Current action and preconditions to check: trajectory_clear

Your task: For each precondition in the list above, predict whether it will hold at this action.

Consider the current scene as observed from the mobile robot's camera, and analyze the predicted future states of all dynamic agents (e.g., people, animals, vehicles, or any moving entities) within the NEXT SECOND.

IMPORTANT: Only answer "very likely" if you are absolutely certain—based on strong, clear evidence—that a dynamic agent will violate the precondition in the predicted future state. Do NOT answer "very likely" for unlikely, ambiguous, or low-probability risks.

Ask yourself for each precondition: Is there a high probability, with clear and convincing evidence, that the predicted future states of any dynamic agent will interfere with the predicted future state of the currently executing action within the NEXT SECOND, causing that precondition to fail?

Assess the risk level based on these predictions. Use "likely" or "very likely" if motions create a clear risk of interference.

Use "neutral" or "improbable" if agents are nearby but their predicted paths are clearly diverging or non-conflicting.

Failure Risk Categories: "very improbable", "improbable", "neutral", "likely", "very likely"

Answer Format: Output ONLY the probability_of_failure value from these categories: "very improbable", "improbable", "neutral", "likely", "very likely"

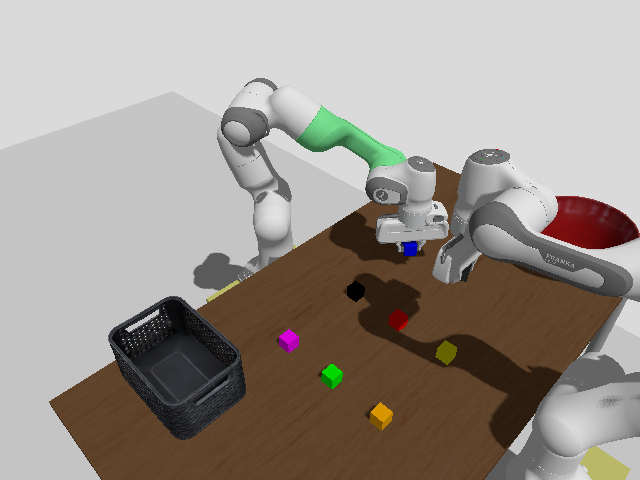

Answer: very improbable